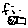
Label: fish